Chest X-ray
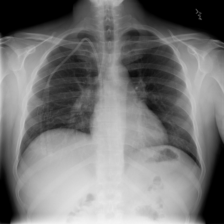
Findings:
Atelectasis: negative
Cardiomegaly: negative
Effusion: negative
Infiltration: negative
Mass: negative
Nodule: negative
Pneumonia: negative
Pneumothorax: negative
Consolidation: negative
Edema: negative
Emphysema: negative
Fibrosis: negative
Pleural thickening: negative
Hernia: negative